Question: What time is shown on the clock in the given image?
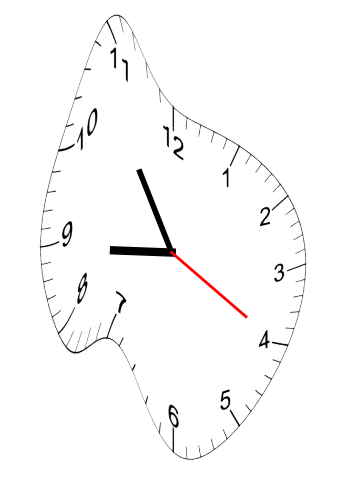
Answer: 08:54:20